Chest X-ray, PA view. Patient: 71 years old, sex F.
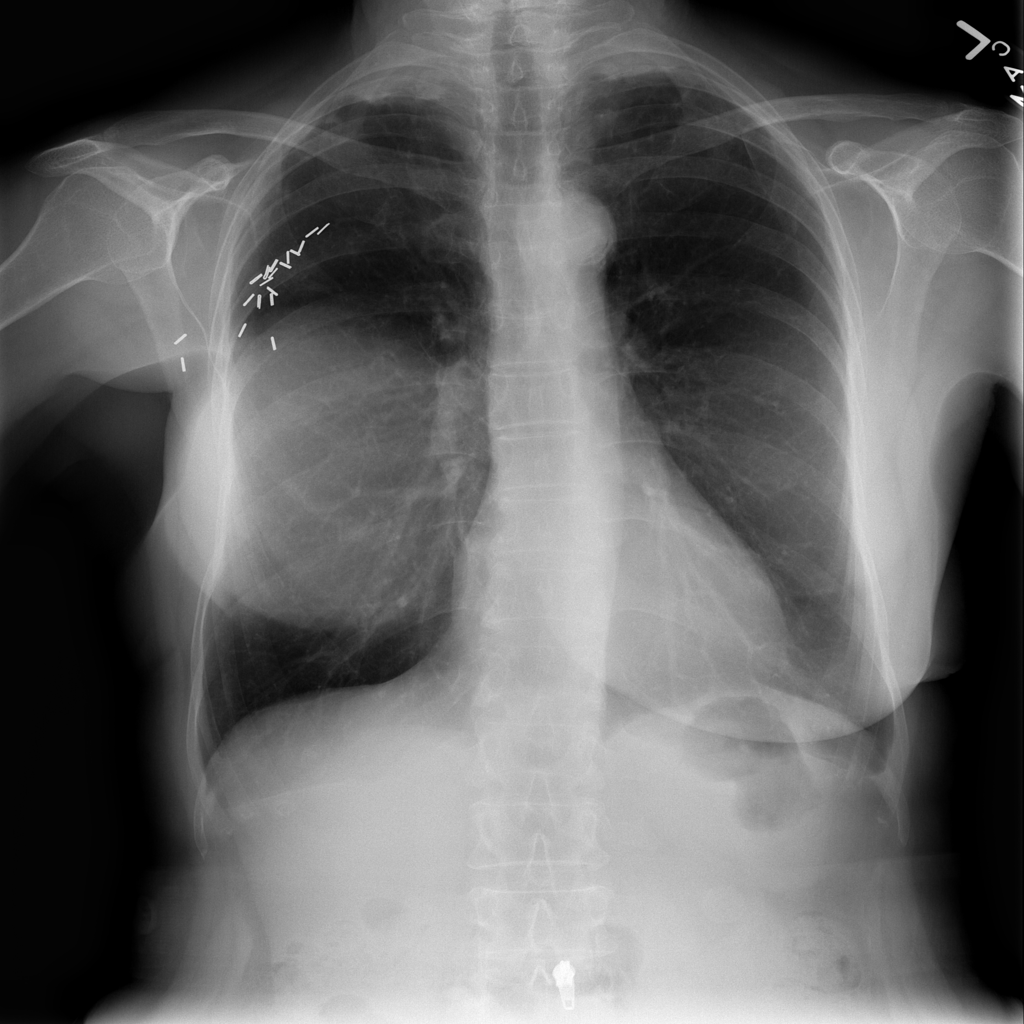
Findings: Infiltration